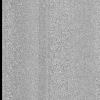
Atmospheric dust classification: dusty